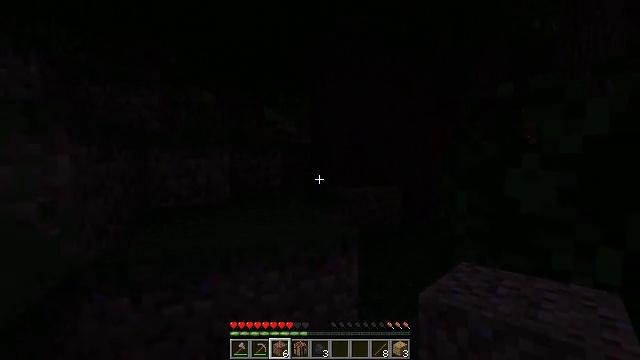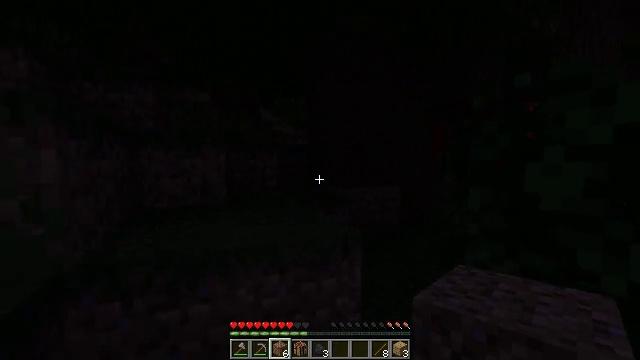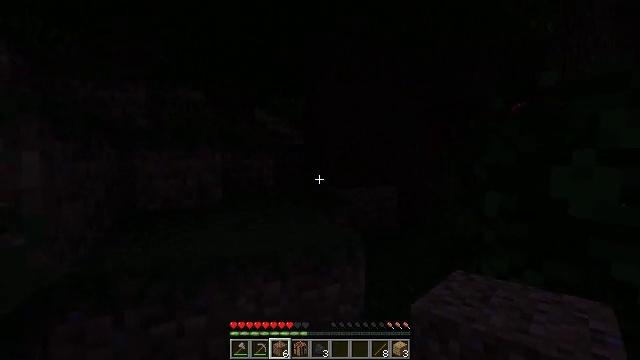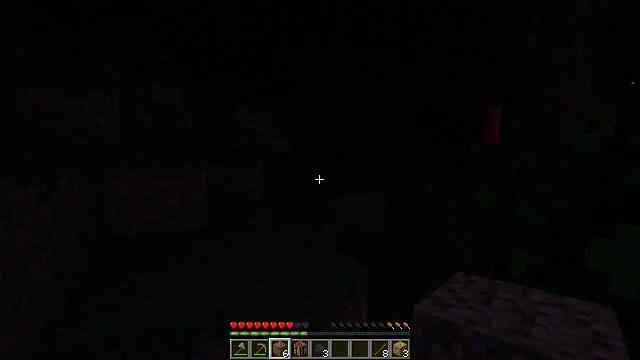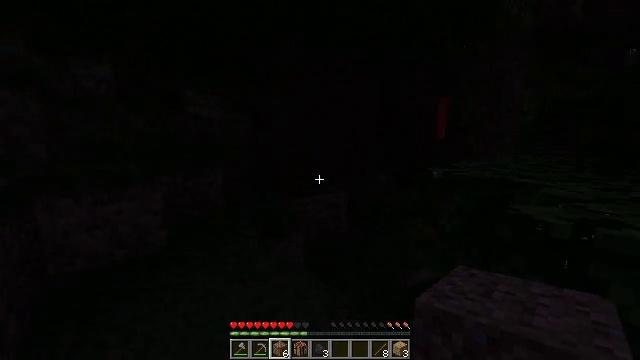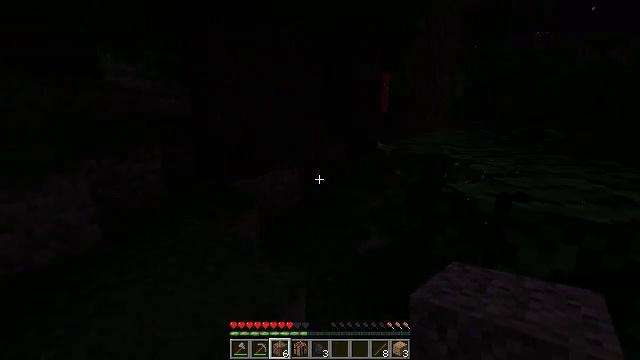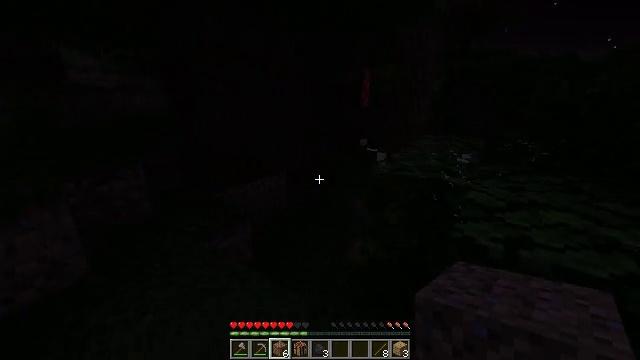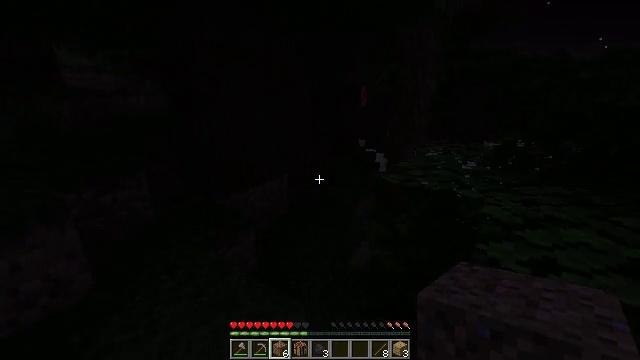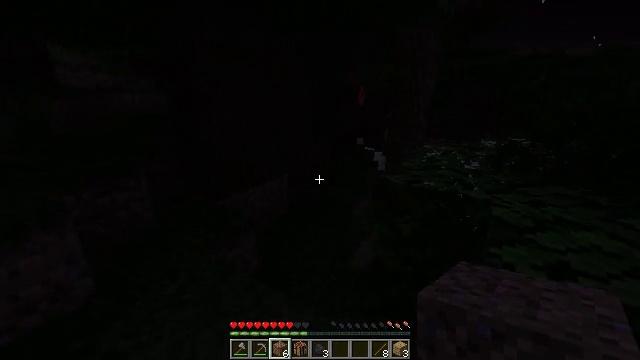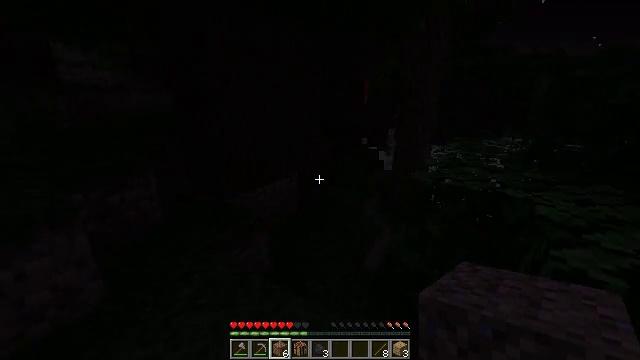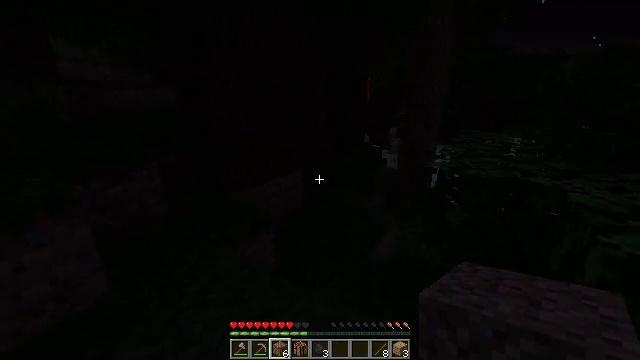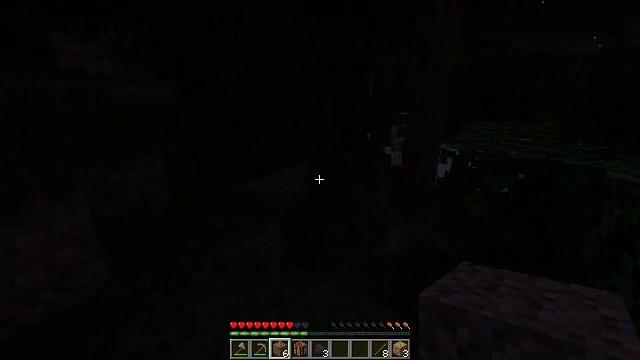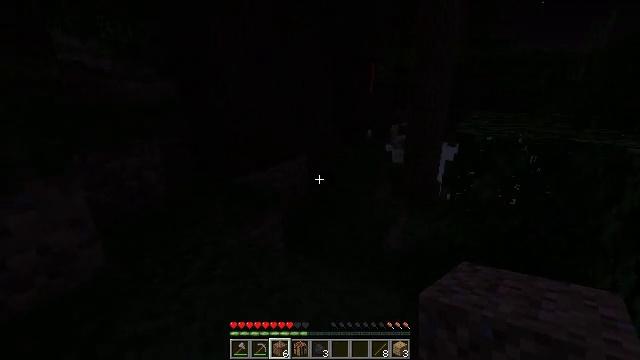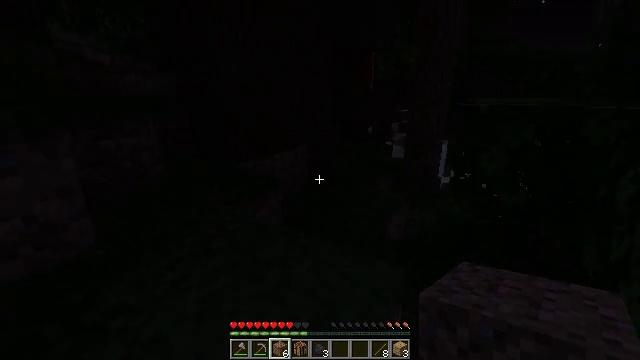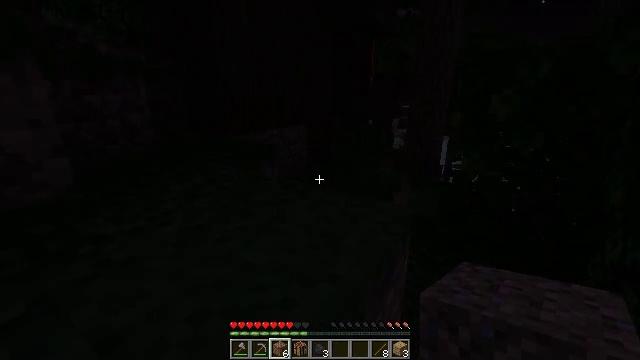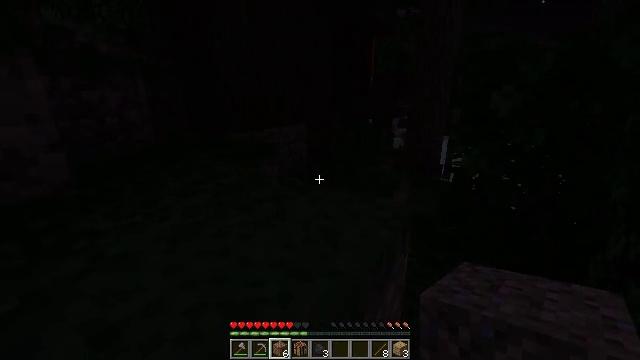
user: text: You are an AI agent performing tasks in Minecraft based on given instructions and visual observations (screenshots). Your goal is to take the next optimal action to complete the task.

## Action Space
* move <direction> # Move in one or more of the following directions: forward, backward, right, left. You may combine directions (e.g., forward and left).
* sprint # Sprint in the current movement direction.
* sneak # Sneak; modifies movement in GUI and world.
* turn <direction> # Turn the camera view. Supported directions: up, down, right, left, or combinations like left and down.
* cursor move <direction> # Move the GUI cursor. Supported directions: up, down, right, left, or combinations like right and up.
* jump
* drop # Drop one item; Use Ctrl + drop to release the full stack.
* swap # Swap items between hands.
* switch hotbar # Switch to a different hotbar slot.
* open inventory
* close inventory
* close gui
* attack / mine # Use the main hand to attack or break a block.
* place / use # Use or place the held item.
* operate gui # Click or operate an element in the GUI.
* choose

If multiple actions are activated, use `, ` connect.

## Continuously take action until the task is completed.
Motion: motion action
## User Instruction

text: Collect the mushroom stem from giant mushrooms.
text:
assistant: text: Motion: move forward and move left, jump
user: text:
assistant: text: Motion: move forward and move left, turn right, jump
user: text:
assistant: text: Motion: move forward and move left, turn right, jump
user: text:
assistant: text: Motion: move forward and move left, turn right and down, jump
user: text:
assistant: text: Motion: move forward and move left, turn right and down, jump
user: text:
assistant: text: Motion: move forward and move left, turn right and down, jump
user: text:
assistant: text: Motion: move forward and move left, jump
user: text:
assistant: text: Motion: move forward and move left, jump
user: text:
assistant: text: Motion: move forward and move left, jump
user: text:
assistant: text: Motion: move forward and move left, jump
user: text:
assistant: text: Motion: move forward and move left
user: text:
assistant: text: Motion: move forward and move left
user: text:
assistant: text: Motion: move forward and move left
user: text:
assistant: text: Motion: move forward and move left
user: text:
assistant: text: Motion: move forward and move left
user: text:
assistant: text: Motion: move forward and move left
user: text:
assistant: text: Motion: move forward and move left, jump
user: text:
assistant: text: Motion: move forward and move left, jump
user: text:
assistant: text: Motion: move forward and move left, jump
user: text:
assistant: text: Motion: move forward and move left, jump
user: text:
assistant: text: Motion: move forward and move left, jump
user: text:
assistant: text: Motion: move forward and move left, jump
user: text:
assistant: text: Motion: move forward and move left, turn down, jump
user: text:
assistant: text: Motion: move forward and move left, turn left and down
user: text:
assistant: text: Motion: move forward and move left, turn left and down
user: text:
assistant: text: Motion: move forward and move left, turn left and down
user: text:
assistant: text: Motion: move forward and move left, turn down
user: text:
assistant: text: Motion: move forward, turn down
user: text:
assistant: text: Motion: move forward, turn down
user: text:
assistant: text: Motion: move forward, turn down